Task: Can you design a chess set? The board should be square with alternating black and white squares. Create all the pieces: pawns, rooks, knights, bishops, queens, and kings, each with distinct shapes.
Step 1022:
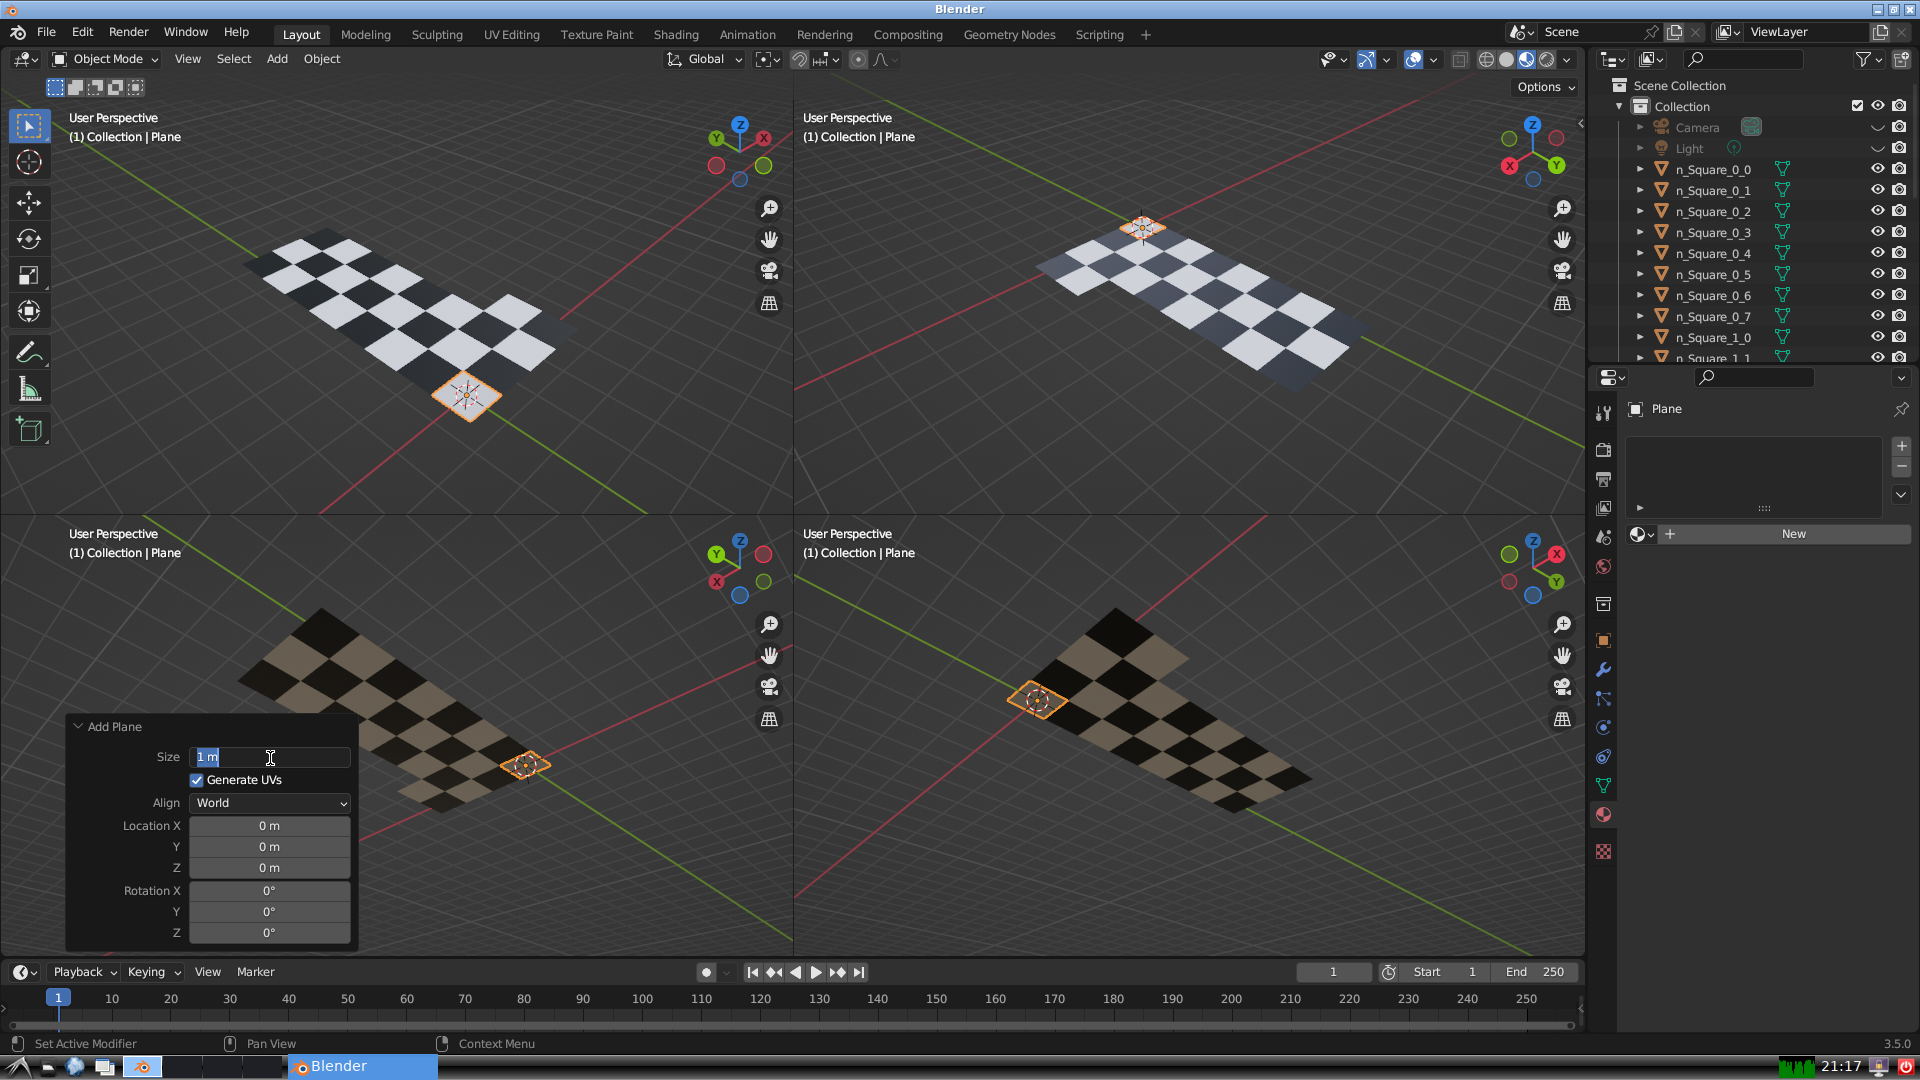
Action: input_text: 1.0